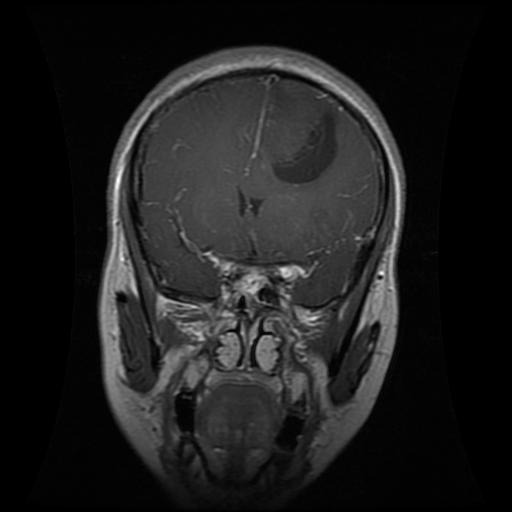
Label: glioma